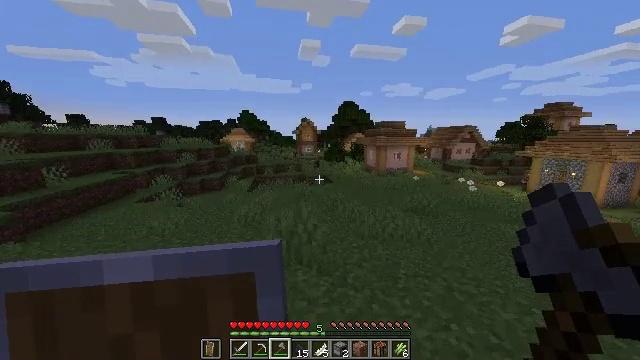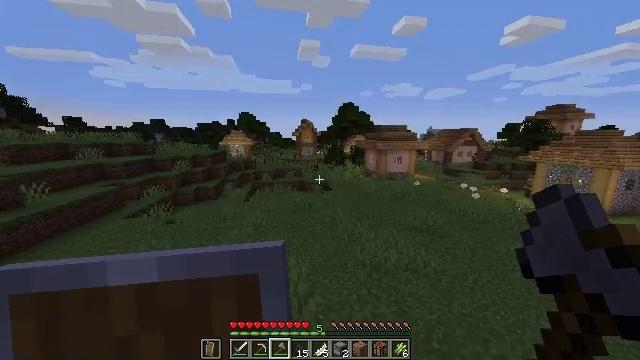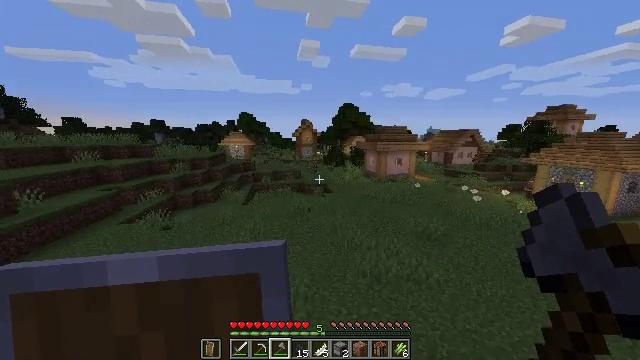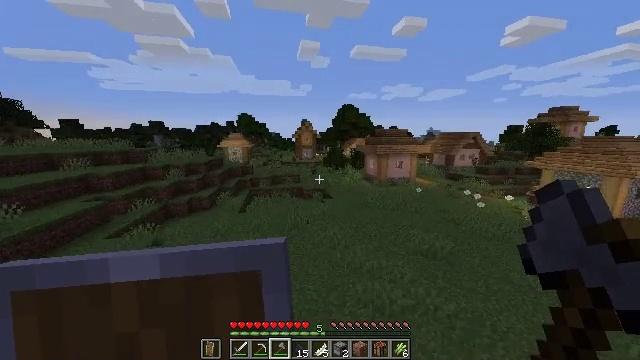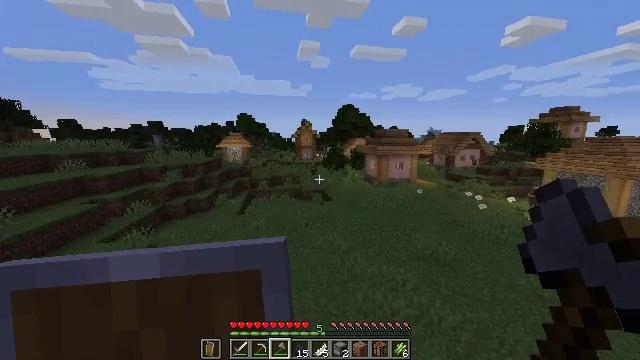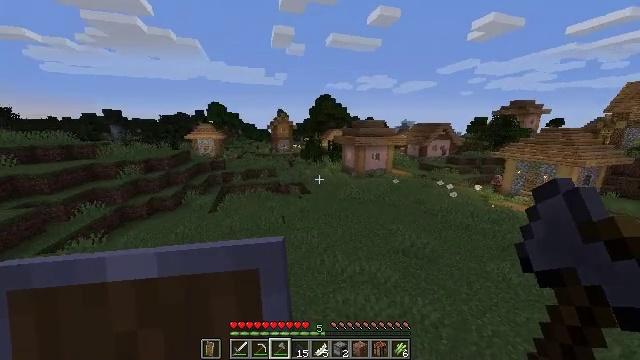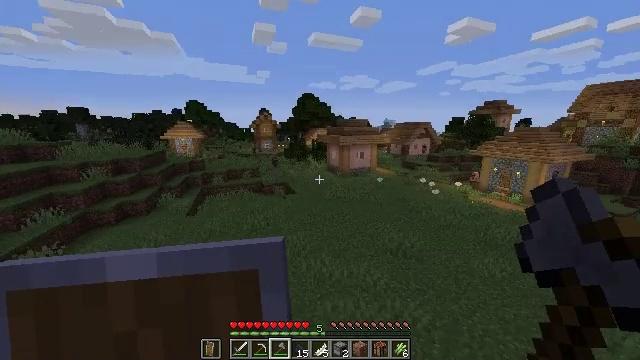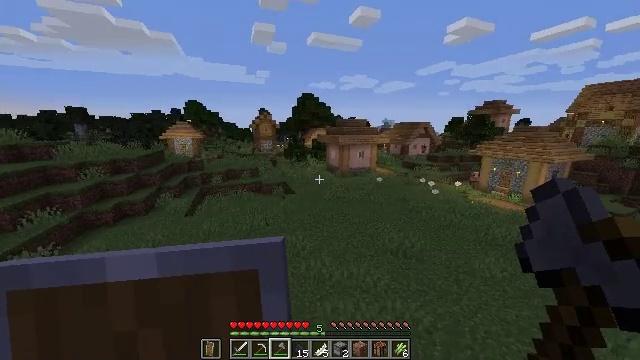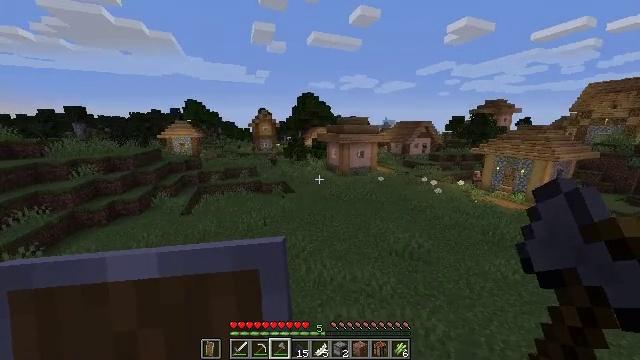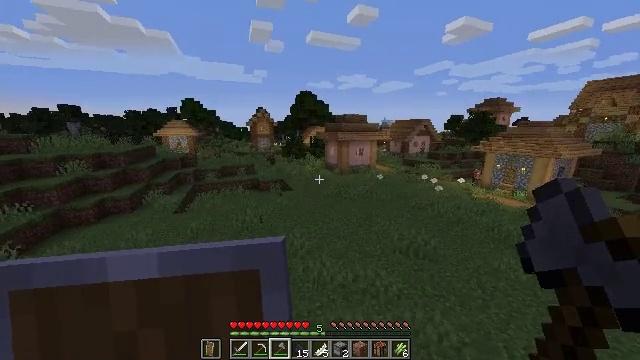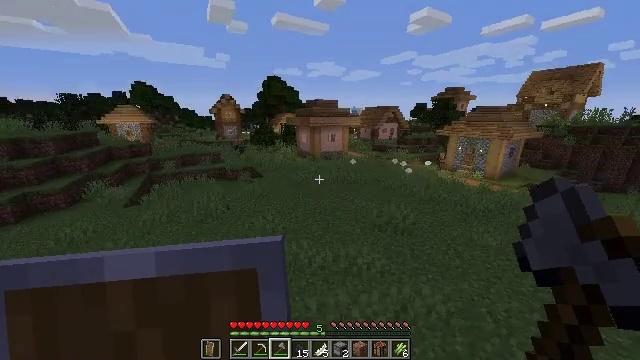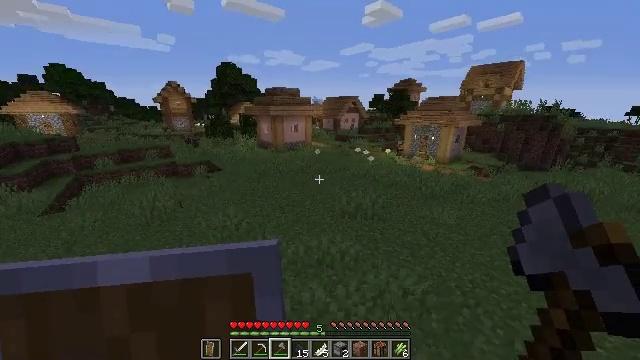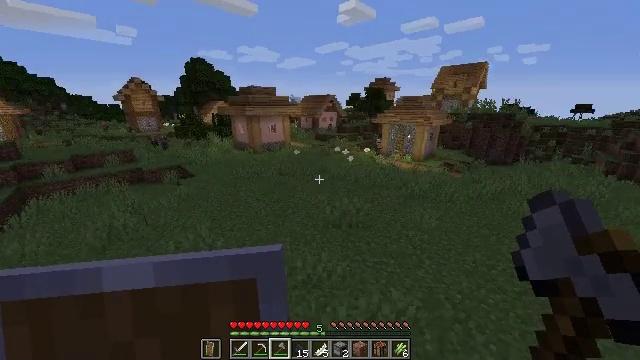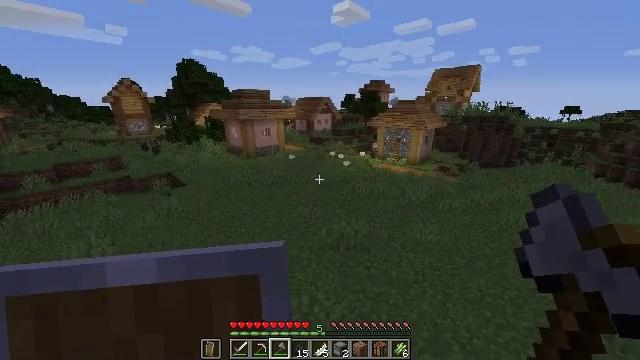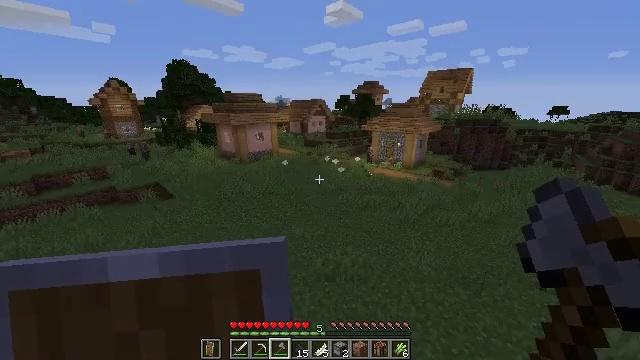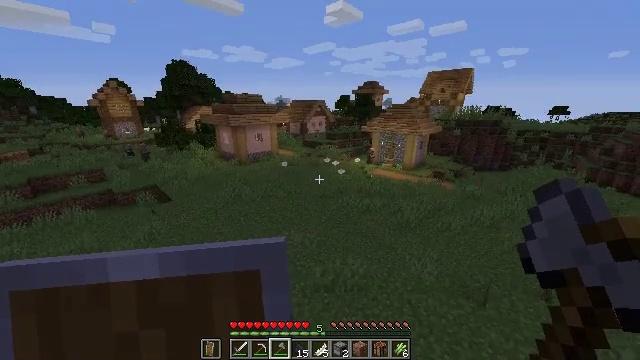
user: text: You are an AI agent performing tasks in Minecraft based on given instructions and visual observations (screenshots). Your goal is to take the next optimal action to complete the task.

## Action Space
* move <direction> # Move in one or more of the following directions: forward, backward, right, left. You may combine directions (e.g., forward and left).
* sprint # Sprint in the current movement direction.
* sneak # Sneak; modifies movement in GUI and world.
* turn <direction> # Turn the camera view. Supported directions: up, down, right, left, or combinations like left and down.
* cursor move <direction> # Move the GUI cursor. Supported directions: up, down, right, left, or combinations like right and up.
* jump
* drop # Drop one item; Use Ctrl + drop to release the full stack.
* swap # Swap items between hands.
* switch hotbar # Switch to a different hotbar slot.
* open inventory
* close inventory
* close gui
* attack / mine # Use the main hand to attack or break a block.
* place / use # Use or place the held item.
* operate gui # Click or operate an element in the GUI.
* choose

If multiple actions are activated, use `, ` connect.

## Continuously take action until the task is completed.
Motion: motion action
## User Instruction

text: Break the mature wheat plants.
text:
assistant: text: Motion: move forward, sprint, jump
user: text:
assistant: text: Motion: move forward, sprint, jump
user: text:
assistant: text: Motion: move forward, sprint, jump
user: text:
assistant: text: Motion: move forward, sprint, jump
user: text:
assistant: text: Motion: move forward, sprint, turn right and down, jump
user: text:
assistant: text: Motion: move forward, sprint, turn right, jump
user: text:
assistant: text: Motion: move forward, sprint, jump
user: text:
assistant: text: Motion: move forward, sprint, jump
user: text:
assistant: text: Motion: move forward, sprint, jump
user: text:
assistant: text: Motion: move forward, sprint, turn right and down, jump
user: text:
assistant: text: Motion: move forward, sprint, turn right and down, jump
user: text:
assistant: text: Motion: move forward and move right, sprint, turn right, jump
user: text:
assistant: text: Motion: move forward and move right, sprint, turn right, jump
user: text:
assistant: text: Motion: move forward and move right, sprint, turn right, jump
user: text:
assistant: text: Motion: move forward and move right, sprint, jump
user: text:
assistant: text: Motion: move forward and move right, sprint, jump
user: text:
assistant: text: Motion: move forward, sprint, jump
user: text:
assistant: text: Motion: move forward, sprint, jump
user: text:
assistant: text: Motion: move forward, sprint, jump
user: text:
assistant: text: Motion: move forward, sprint, jump
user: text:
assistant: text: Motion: move forward, sprint, jump
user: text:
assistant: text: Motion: move forward, sprint, turn right, jump
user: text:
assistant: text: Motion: move forward, sprint, turn right, jump
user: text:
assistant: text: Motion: move forward, sprint, turn right, jump
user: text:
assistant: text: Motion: move forward, sprint, jump
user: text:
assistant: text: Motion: move forward, sprint, jump
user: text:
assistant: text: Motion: move forward, sprint, jump
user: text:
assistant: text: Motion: move forward, sprint, jump
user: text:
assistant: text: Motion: move forward, sprint, jump
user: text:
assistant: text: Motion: move forward, sprint, jump